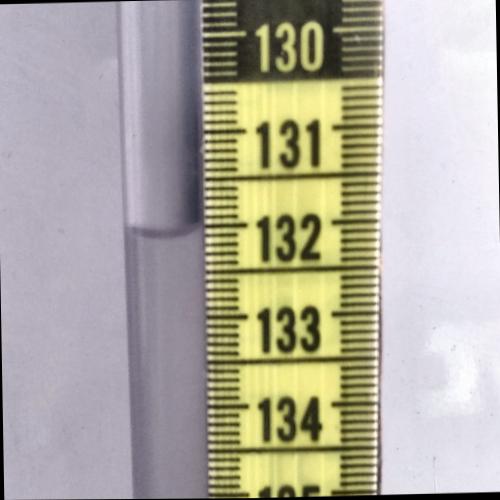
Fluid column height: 132.0 cm